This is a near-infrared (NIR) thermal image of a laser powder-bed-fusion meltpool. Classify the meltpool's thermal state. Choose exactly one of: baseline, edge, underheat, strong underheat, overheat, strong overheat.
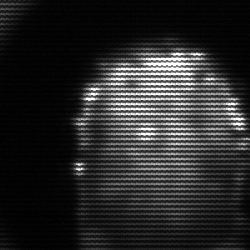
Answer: baseline